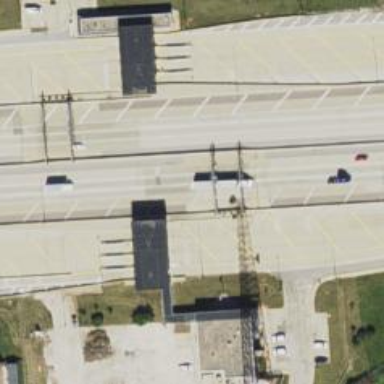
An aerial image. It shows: Toll gantry on the road.